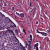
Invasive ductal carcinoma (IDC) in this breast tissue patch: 1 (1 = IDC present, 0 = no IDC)